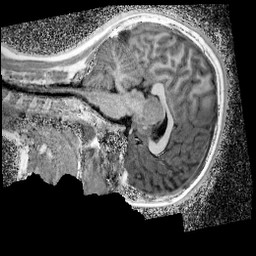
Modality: UNIT1_denoised
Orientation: sagittal
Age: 10
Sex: female
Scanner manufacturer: siemens
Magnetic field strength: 3 T
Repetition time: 4 s
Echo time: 0.00299 s